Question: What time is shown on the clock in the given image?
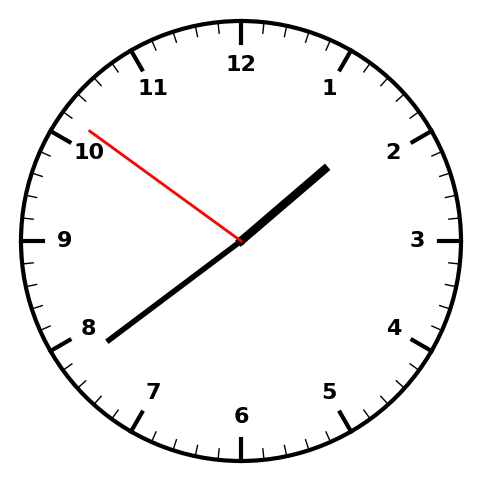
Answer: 01:38:51